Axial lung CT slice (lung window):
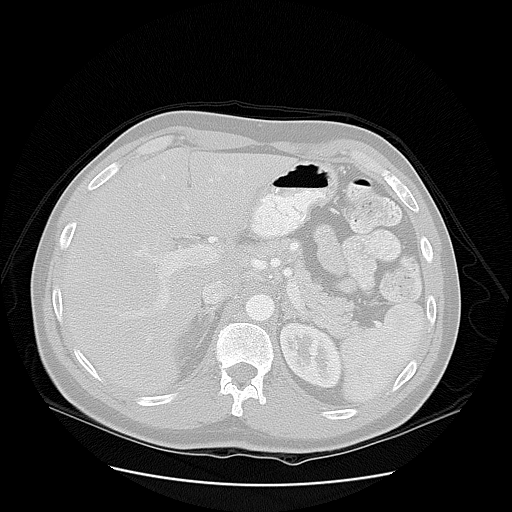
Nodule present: no